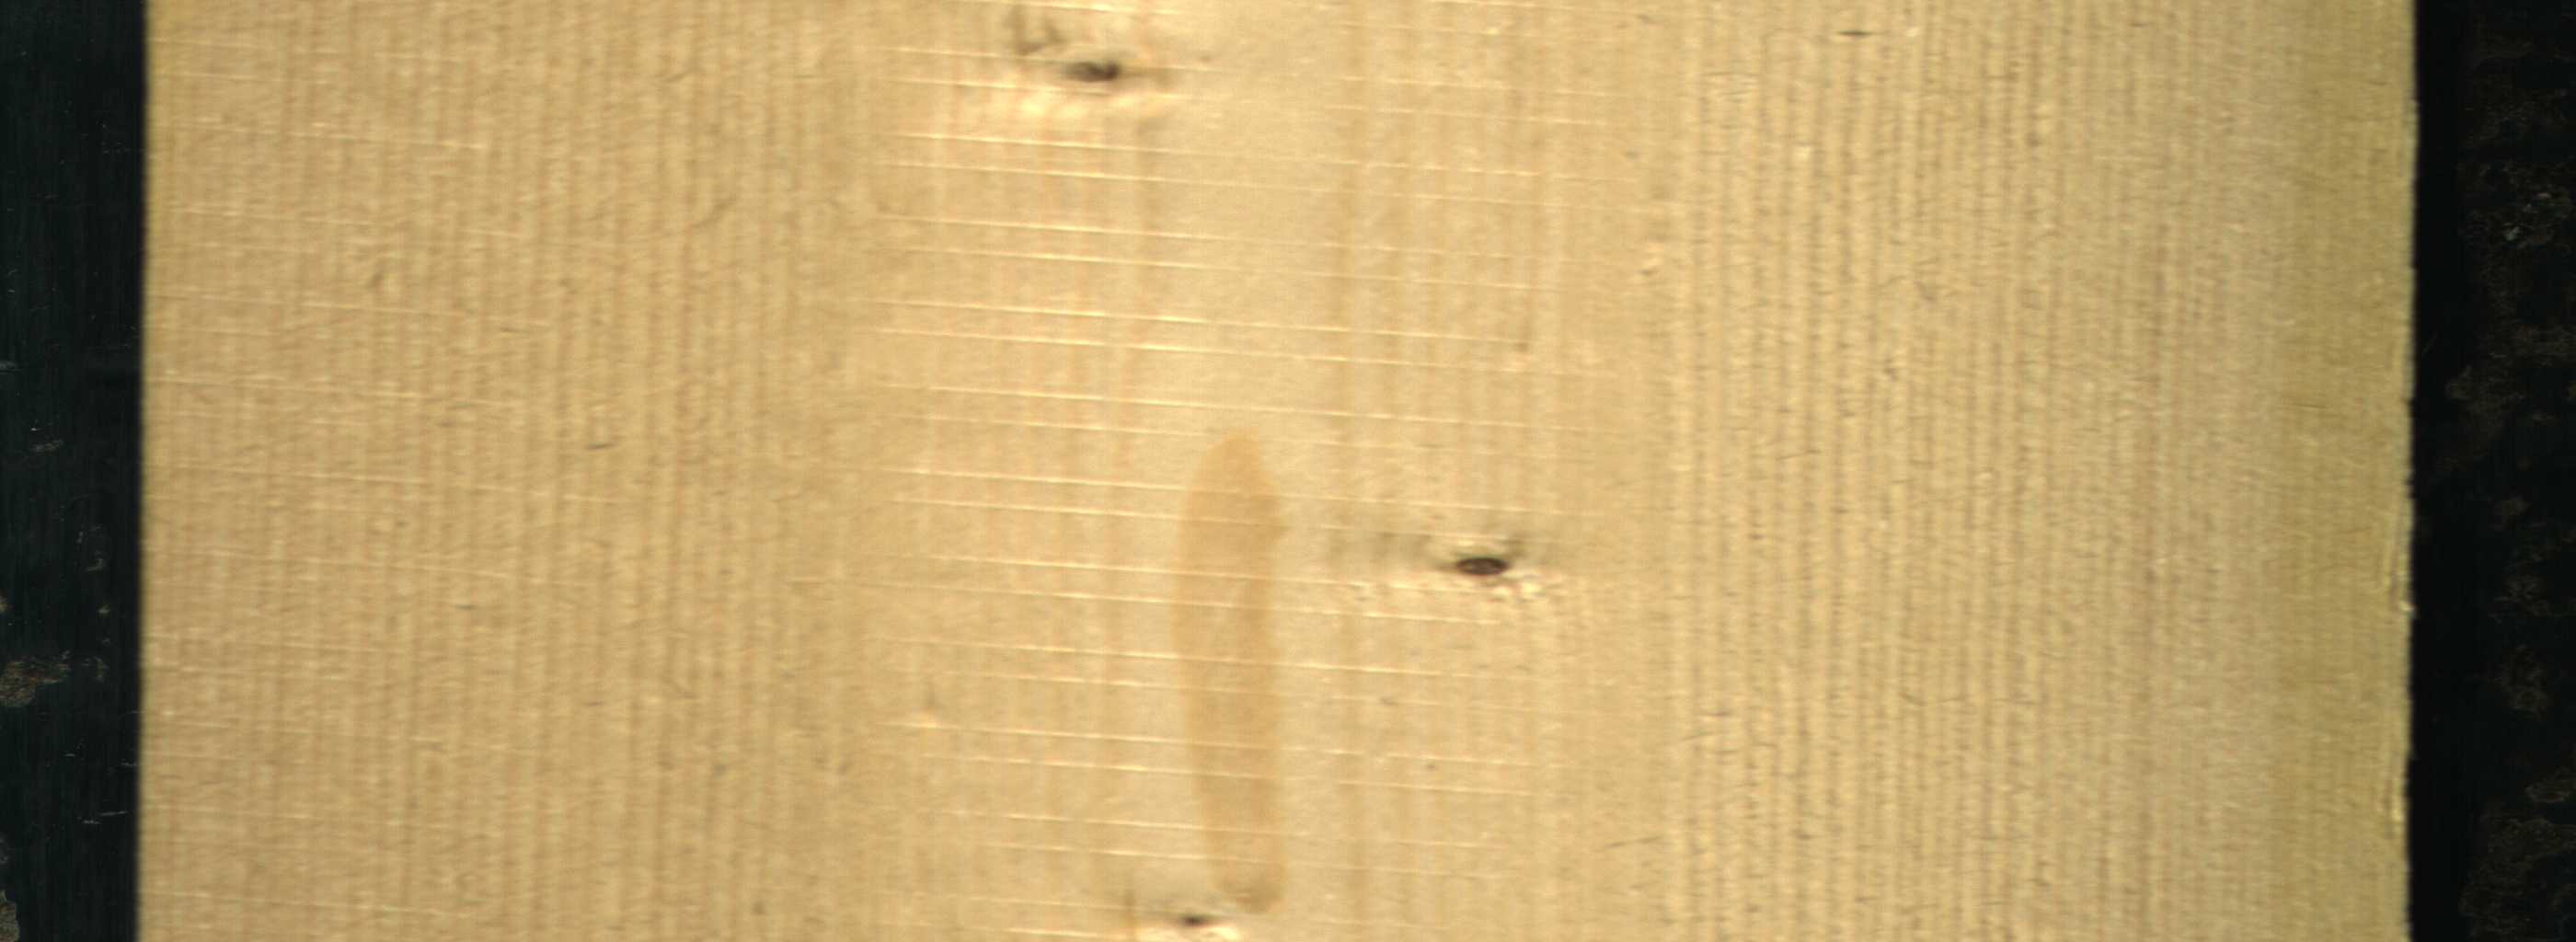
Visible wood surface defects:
Live_Knot
Live_Knot